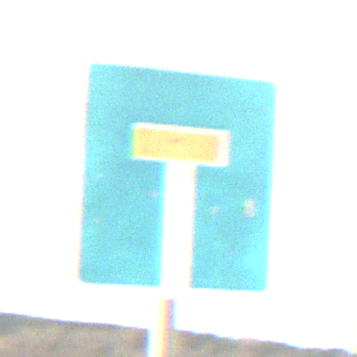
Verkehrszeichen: Sackgasse
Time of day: SunriseSunset
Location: Outdoor (Nature)
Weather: PartlyCloudy
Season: NotSpecified
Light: Natural